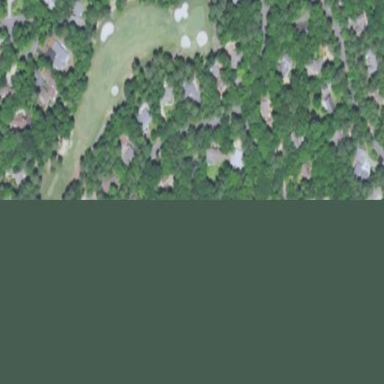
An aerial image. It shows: Golf fairway - part of the golf course dedicated to the sport of golf.